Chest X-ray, AP view. Patient: 58 years old, sex M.
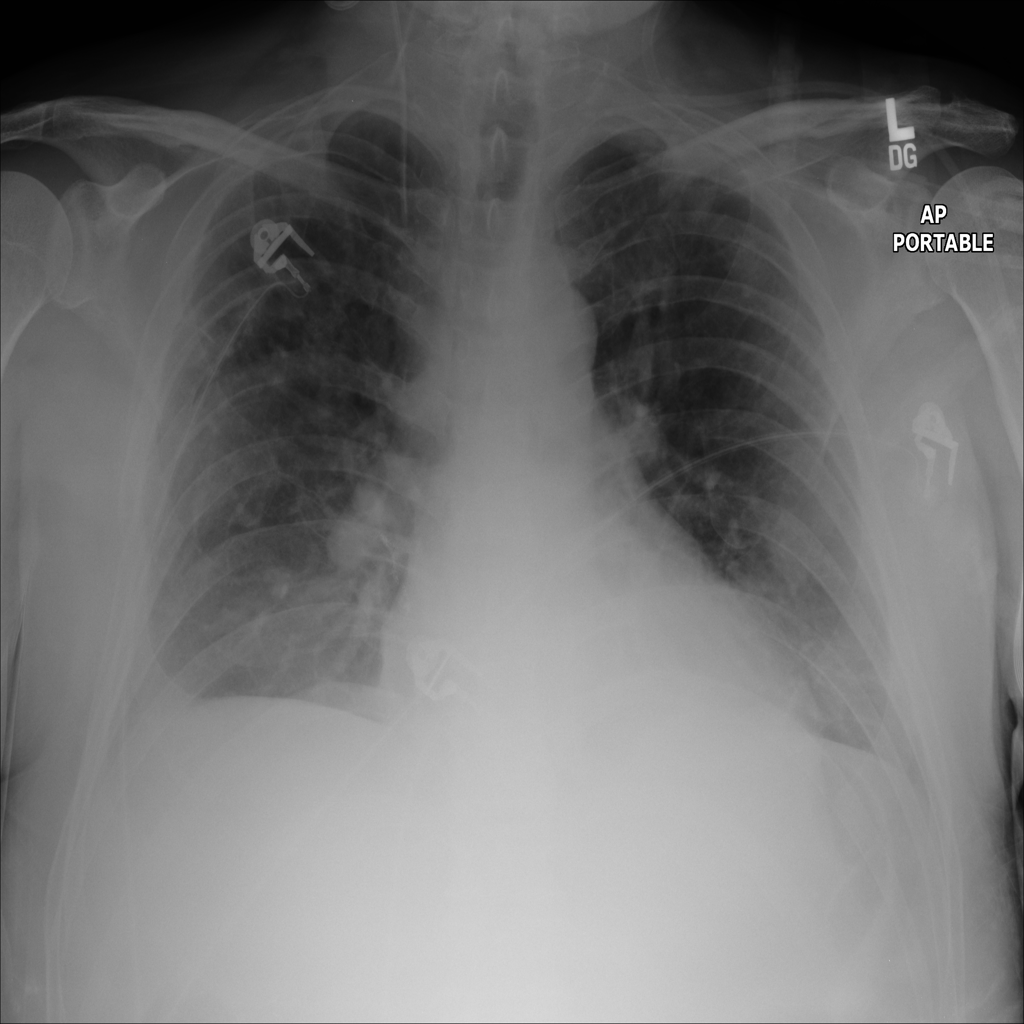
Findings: Effusion, Mass, Nodule